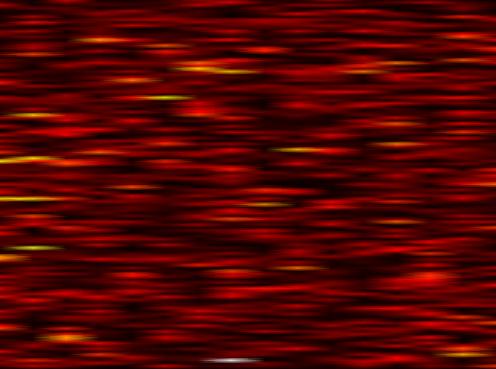
Label: WOLA